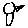
Label: bird